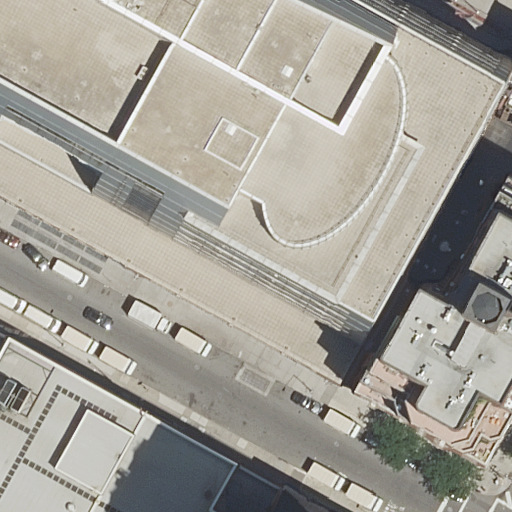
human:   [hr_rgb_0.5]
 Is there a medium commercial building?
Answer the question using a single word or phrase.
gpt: no

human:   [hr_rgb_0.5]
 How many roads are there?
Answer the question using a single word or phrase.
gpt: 1

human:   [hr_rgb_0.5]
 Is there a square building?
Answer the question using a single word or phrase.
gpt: no

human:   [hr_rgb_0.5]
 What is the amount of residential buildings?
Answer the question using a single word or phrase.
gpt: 5

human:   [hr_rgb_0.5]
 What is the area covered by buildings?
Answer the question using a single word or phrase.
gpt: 2060m2

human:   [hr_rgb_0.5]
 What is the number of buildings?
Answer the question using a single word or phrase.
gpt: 5

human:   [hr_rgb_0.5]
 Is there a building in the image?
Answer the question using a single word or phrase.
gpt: yes

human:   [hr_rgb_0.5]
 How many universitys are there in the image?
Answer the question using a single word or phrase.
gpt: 1

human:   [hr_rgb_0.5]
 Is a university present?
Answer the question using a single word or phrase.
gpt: yes

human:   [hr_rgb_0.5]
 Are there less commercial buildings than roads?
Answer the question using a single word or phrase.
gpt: yes

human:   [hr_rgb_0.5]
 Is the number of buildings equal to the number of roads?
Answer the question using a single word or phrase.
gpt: no

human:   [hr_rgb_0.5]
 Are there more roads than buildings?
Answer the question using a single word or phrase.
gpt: no

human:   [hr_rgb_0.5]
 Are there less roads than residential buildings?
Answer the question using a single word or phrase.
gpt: yes

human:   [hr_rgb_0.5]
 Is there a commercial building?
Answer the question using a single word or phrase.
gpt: no

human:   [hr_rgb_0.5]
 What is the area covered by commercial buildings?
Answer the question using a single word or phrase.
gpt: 0m2

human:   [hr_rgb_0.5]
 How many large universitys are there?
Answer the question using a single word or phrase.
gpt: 0

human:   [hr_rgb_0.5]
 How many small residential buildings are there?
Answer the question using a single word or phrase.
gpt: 1

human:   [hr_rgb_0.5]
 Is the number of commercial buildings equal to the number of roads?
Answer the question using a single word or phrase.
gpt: no

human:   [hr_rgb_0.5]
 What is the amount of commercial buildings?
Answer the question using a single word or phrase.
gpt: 0

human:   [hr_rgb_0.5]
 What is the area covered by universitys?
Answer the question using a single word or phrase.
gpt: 0m2

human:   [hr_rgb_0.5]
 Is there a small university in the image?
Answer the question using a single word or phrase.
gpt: yes

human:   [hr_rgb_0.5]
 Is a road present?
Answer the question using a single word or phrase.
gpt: yes

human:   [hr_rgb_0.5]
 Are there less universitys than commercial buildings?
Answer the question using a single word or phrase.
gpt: no

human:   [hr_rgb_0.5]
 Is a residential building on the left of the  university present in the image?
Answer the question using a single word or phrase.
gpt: yes

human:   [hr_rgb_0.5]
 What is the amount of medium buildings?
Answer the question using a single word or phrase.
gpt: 2

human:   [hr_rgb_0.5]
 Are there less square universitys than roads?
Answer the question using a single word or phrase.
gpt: yes

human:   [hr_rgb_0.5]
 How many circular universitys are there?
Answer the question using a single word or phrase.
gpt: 0

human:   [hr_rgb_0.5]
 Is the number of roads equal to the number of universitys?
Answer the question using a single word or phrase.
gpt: yes

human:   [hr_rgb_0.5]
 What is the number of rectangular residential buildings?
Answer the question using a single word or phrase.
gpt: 3

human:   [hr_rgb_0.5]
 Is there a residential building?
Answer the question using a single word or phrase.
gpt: yes

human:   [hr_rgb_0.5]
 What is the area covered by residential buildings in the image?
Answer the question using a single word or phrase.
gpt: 2060m2

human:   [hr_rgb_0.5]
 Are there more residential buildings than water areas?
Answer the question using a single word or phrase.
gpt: yes

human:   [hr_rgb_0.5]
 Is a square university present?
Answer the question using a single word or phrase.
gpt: no

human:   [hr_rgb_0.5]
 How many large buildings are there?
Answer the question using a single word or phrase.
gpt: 2

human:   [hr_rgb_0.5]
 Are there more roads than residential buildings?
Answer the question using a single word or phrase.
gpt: no

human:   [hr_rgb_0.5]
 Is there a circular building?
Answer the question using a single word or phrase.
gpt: no

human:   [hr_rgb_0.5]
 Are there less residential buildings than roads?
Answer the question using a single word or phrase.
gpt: no

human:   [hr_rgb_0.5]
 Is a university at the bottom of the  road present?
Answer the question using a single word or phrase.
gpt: no

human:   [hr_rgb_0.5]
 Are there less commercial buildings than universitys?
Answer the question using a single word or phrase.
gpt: yes

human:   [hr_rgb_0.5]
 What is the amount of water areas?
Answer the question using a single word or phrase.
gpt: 0

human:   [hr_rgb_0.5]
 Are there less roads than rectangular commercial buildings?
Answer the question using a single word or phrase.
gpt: no

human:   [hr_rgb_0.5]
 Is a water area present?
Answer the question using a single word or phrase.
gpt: no

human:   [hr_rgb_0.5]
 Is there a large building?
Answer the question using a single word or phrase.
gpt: yes

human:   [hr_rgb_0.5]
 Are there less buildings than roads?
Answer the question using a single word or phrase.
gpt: no

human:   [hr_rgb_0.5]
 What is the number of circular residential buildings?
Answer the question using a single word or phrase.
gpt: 0

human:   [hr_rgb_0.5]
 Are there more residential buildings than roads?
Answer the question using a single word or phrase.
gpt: yes

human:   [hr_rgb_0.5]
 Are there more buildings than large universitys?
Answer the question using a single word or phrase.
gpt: yes

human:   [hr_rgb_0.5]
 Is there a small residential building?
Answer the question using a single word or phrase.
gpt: yes

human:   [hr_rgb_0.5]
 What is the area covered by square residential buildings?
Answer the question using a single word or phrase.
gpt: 0m2

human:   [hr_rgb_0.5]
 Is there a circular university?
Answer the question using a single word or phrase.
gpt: no

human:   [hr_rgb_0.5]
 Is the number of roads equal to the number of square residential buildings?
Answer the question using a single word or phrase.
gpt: no

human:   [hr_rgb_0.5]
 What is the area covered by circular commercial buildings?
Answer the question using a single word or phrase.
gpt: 0m2

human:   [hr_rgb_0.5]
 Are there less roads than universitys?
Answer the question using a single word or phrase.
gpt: no

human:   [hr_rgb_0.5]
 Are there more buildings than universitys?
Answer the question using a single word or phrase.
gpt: yes

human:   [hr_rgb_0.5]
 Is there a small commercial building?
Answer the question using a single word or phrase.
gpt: no

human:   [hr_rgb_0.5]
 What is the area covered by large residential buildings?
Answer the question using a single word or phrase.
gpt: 1244m2

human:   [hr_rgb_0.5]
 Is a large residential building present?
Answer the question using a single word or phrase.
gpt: yes

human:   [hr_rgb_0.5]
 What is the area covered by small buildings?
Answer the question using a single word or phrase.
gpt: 0m2

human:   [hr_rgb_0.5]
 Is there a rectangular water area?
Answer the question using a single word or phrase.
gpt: no

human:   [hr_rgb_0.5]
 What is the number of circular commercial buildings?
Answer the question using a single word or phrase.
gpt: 0

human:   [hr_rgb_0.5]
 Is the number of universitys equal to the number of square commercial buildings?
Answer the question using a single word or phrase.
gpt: no

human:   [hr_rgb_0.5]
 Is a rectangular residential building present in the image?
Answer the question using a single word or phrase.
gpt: yes

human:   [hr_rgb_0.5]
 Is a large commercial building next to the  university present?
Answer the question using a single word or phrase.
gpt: no

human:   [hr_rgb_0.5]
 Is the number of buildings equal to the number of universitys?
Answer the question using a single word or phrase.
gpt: no